Field crop: maize
Growth stage: 2
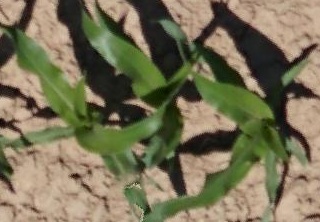
Species: maize